Interaction volume radius: 10 \u00c5
Interaction volume height: 10 \u00c5
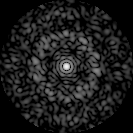
Disorder parameter: 0.8565